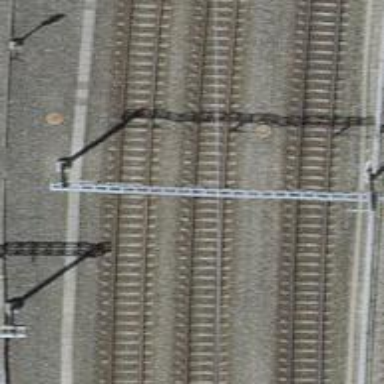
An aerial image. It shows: Single railway track with electrification through contact line.